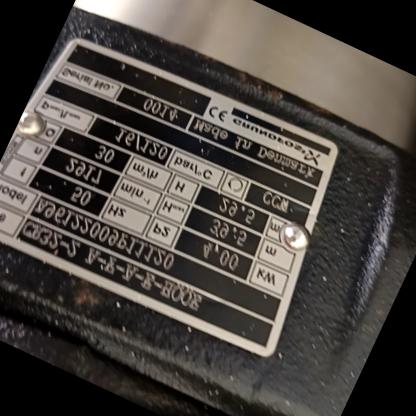
Klasa: tabliczka-znamionowa